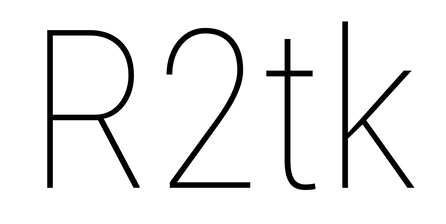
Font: Roboto_Condensed_Thin